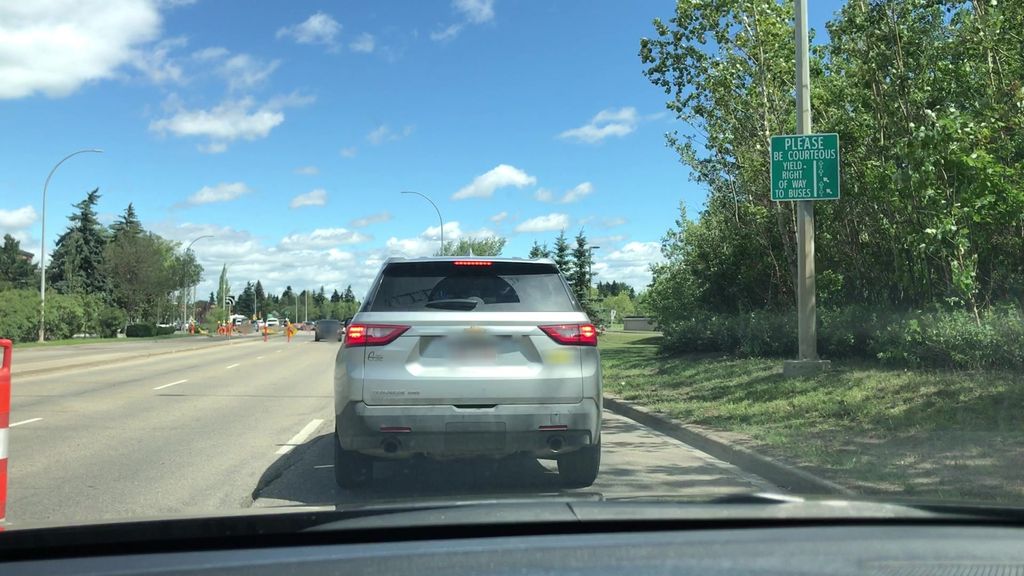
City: edmonton